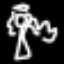
Label: angel